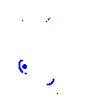
Particle: pion